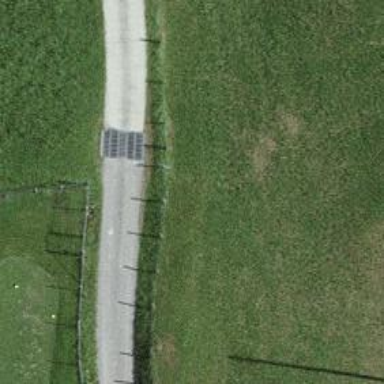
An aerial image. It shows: Cattle grid.